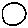
Label: circle